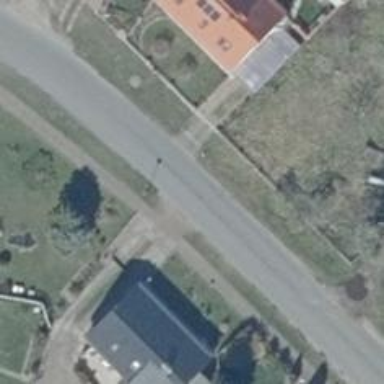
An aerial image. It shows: Secondary road with asphalt surface.